Question: I am using PhantomJs 1.8.1 on Centos 6.3 to for automated ui tests. When a test fails, screenshots are saved to the file system.
My problem is that even though the screenshots are saved, they do not contain readable fonts.
So if the website reads like this:
Hello, World!
the screenshot of the site will look like this:

So, instead of the actual letters, it renders and saves little boxes.
The system is centos 6.3.
Freetype and Fontconfig are also installed.
How could i go about fixing this?
Thx!
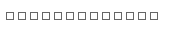
Answer: I had a similar problem with Japanese fonts. (PhantomJS 1.9.1, Redhat on Amazon EC2)
English characters showed up fine, but Japanese characters were rendered as boxes.
## How I fixed it:
1) Installed the (Japanese) IPA fonts (Mincho and Gothic) using 'yum install'.
(Use 'yum list' to check the exact package names.)
2) The IPA '.ttf' files were installed to:
- '/usr/share/fonts/IPA-Gothic/'- '/usr/share/fonts/IPA-Mincho/'
3) Move the two downloaded '.ttf' files to this directory: (Create it)
- '/usr/share/fonts/ipa/'
4) Make a backup of '/etc/fonts/fonts.conf'
5) Edit the original '/etc/fonts/fonts.conf' and fill it with this:
'''
<?xml version="1.0"?>
<!DOCTYPE fontconfig SYSTEM "fonts.dtd">
<fontconfig>
<dir>/usr/share/fonts/ipa</dir>
<cachedir>/var/cache/fontconfig</cachedir>
<cachedir>~/.fontconfig</cachedir>
<alias>
<family>serif</family>
<prefer>
<family>IPAP Mincho</family>
</prefer>
</alias>
<alias>
<family>sans serif</family>
<prefer>
<family>IPAP Gothic</family>
</prefer>
</alias>
<alias>
<family>monospace</family>
<prefer>
<family>IPA Gothic</family>
</prefer>
</alias>
</fontconfig>
'''
6) Refresh your font cache with 'fc-cache -vf'
7) Enjoy your new working fonts.
## Gotchas:
- If you're getting characters (blank space), your font cache is probably out of date.
Try 'fc-cache -vf' to regenerate it.- There's a fix for Japanese/Chinese/Korean characters in the 1.9.1 release. Not sure if it makes a difference, but probably worth upgrading from 1.9.0.